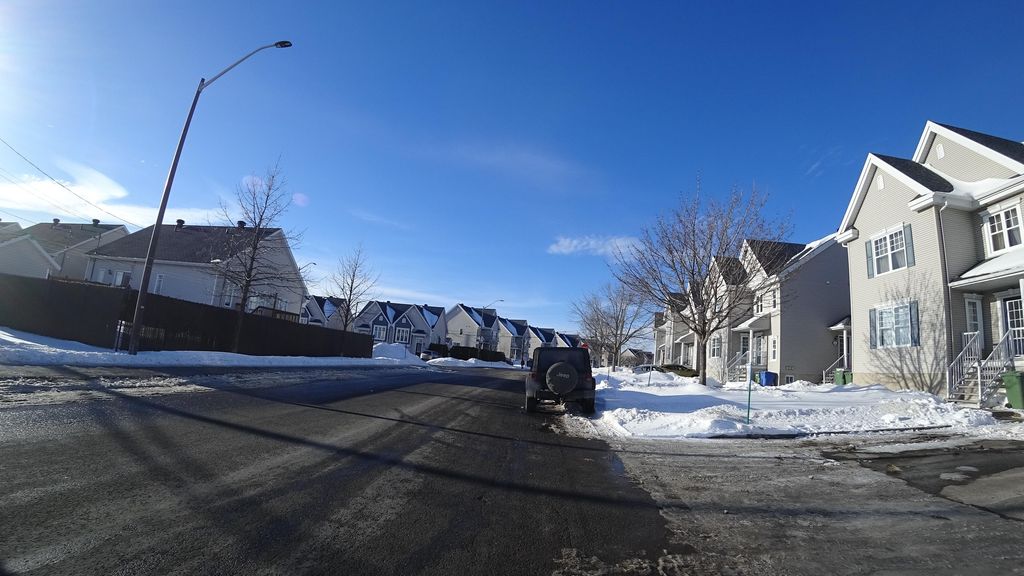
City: quebec_city